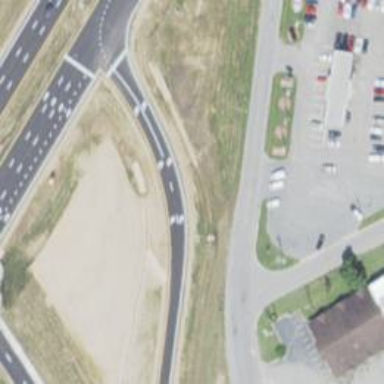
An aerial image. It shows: Trunk link highway.